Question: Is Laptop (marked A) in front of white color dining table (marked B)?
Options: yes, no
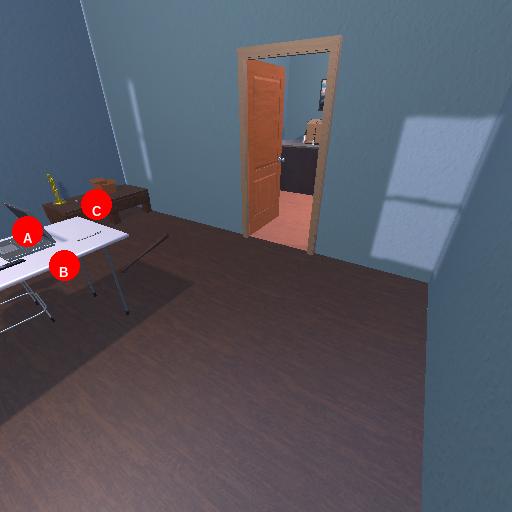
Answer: yes